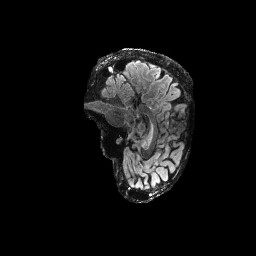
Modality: FLAIR
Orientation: sagittal
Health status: ill
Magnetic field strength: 3 T